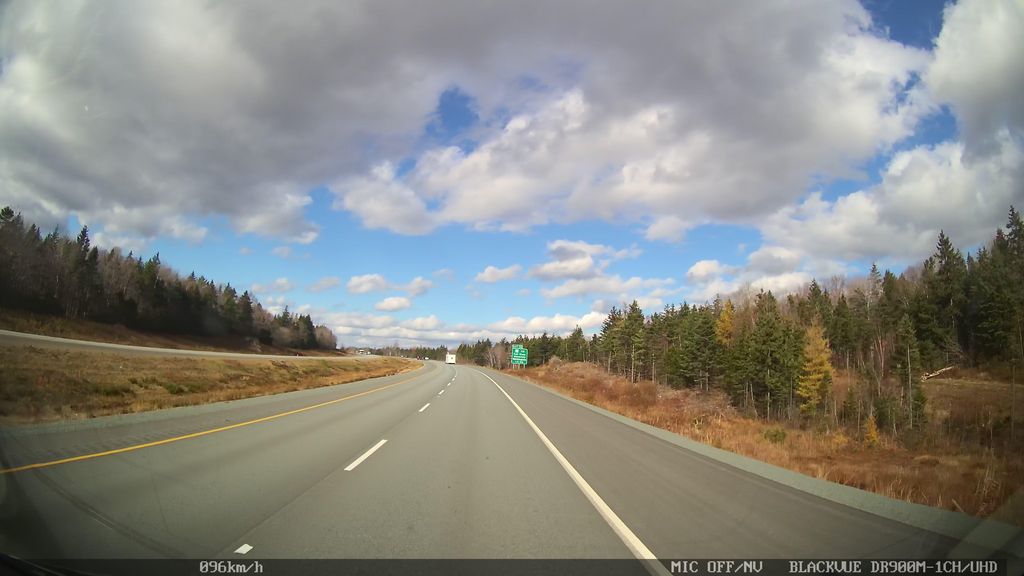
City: halifax